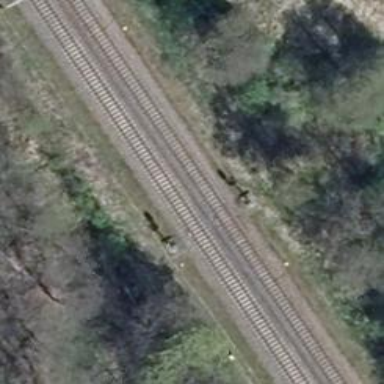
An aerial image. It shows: Signal light at railway crossing.